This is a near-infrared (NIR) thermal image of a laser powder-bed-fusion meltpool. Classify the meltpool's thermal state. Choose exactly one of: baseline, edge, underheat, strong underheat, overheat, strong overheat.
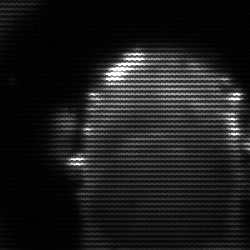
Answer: baseline